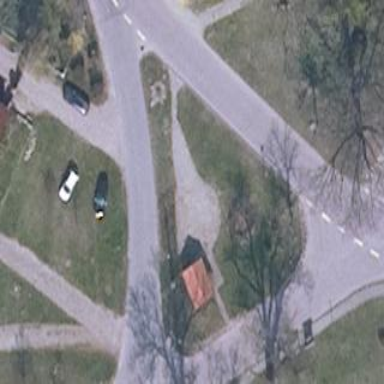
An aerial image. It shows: Village green area.